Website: home-depot
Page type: delivery-shipping
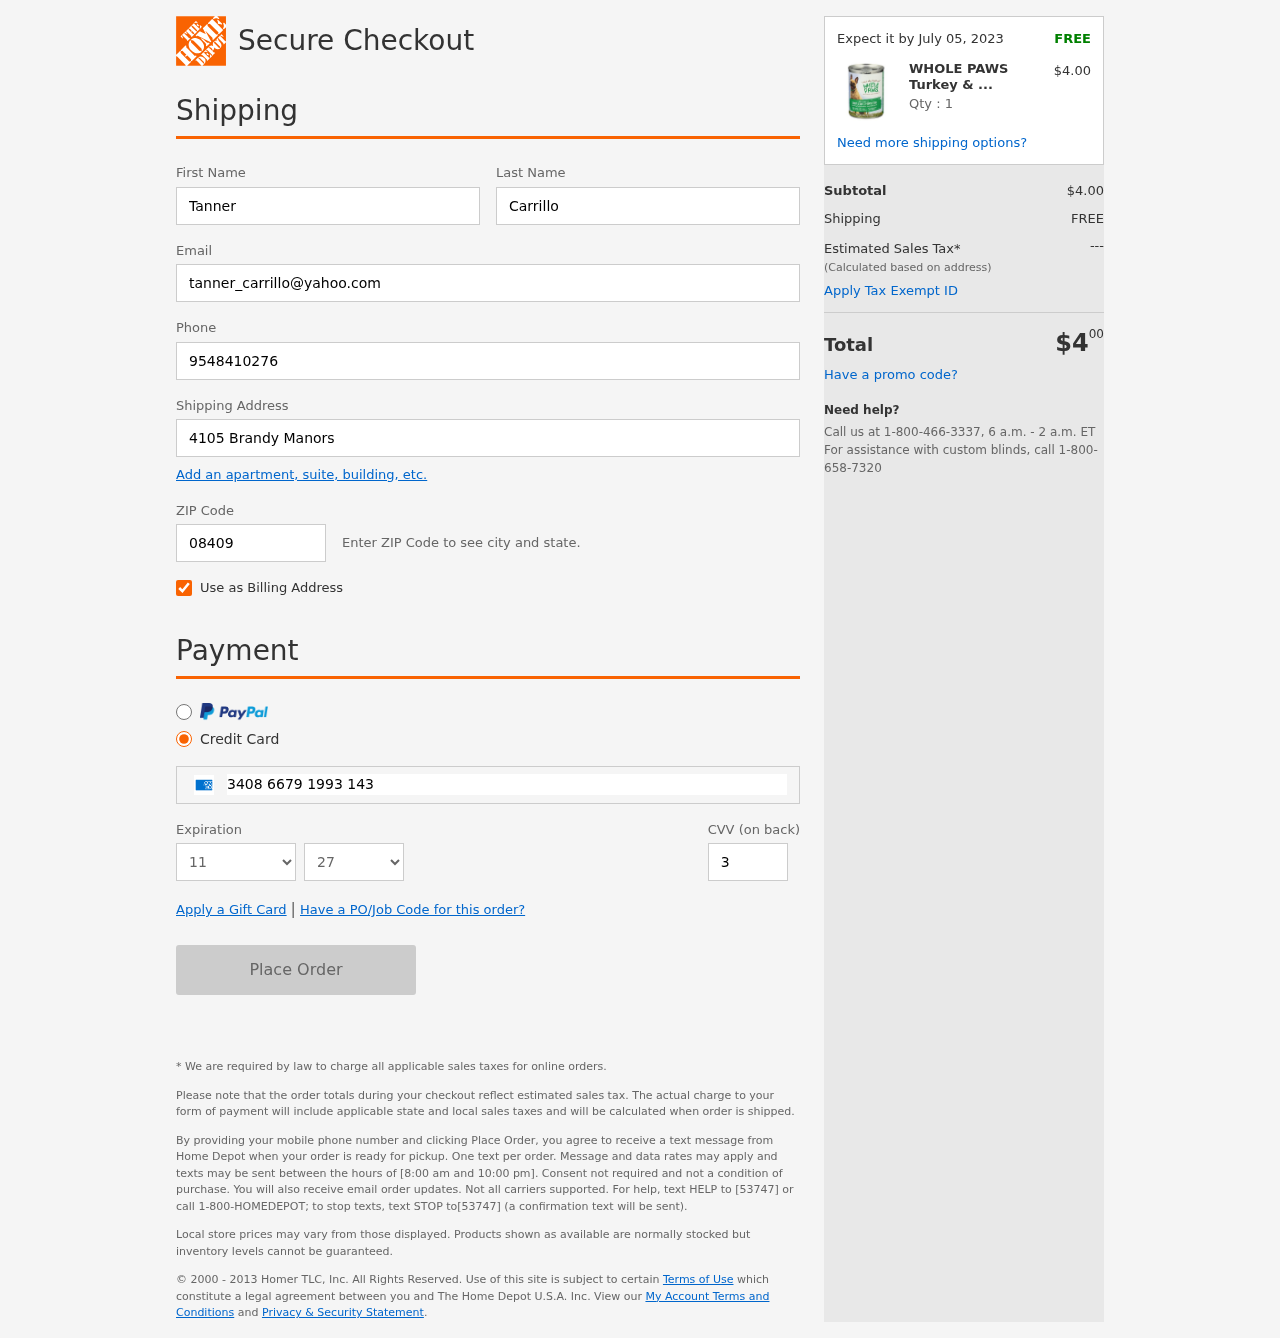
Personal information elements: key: PII_CARD_CVV
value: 3919
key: PII_CARD_EXPIRY_MONTH
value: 11
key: PII_CARD_EXPIRY_YEAR
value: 27
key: PII_CARD_NUMBER
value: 3408 6679 1993 143
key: PII_EMAIL
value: tanner_carrillo@yahoo.com
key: PII_FIRSTNAME
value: Tanner
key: PII_LASTNAME
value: Carrillo
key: PII_PHONE
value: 9548410276
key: PII_POSTCODE
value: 08409
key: PII_STREET
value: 4105 Brandy Manors
Product elements: key: PRODUCT1_NAME
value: WHOLE PAWS Turkey & Sweet Potato Dog Food, 13.2 OZ
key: PRODUCT1_PRICE
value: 4
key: PRODUCT1_QUANTITY
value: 1
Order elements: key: ORDER_DELIVERY_DATE
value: Expect it by July 05, 2023
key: ORDER_SUBTOTAL
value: $4.00
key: ORDER_SHIPPING_COST
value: FREE
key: ORDER_TOTAL
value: $400